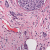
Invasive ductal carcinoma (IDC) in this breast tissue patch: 1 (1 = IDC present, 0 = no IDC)